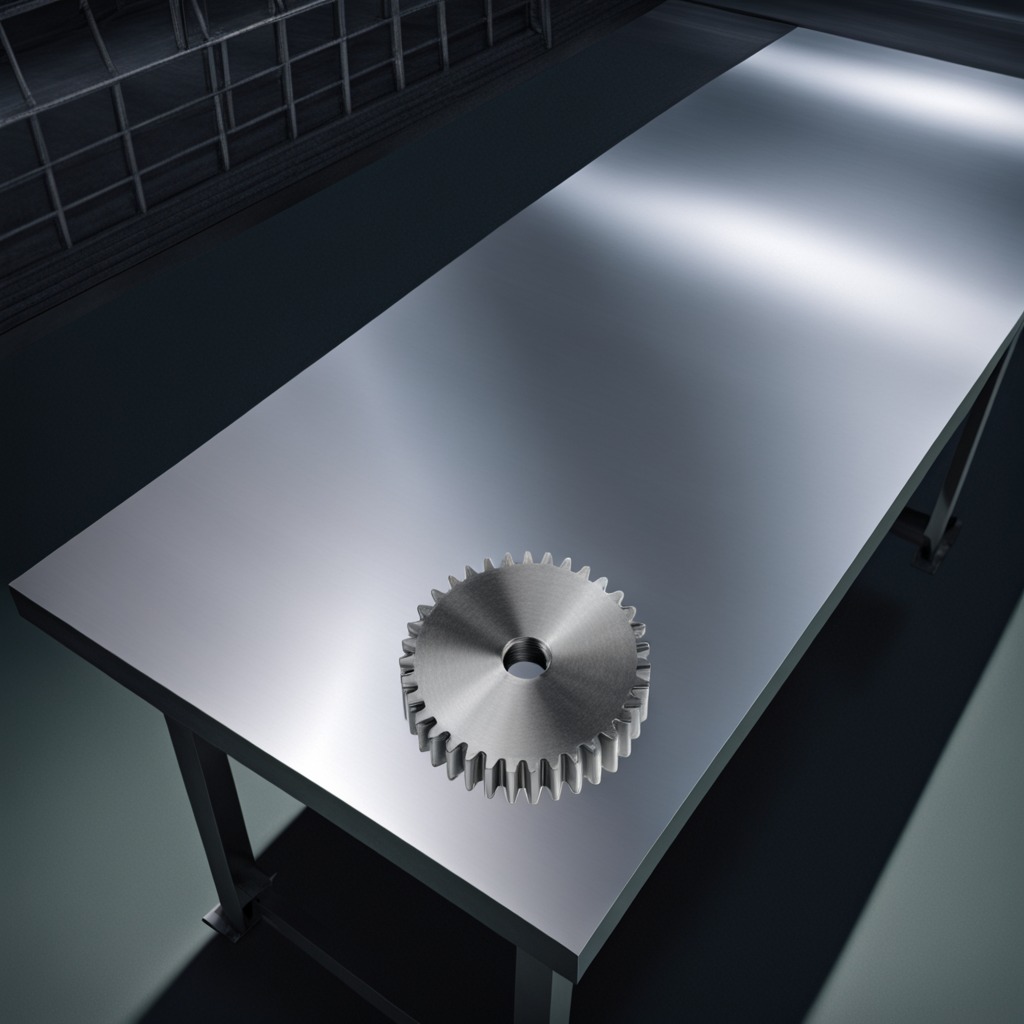
A steel gear with teeth is lying on the tabletop.